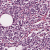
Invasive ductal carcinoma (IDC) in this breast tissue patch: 1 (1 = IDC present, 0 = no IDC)